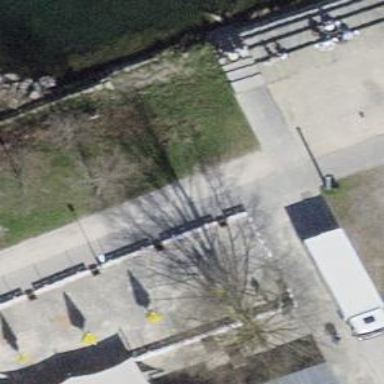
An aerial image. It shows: Bicycle parking area.